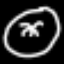
Label: donut